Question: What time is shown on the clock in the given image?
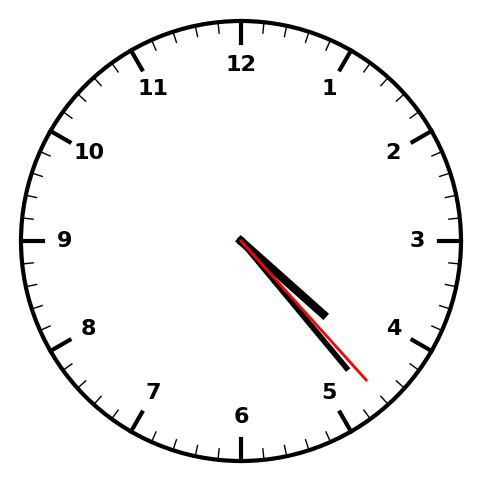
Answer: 04:23:23